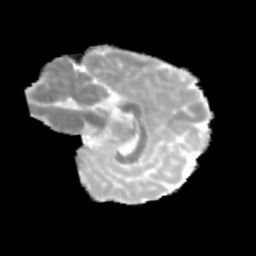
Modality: MD
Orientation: sagittal
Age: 13
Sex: male
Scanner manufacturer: siemens
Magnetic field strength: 3 T
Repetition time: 3.8 s
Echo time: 0.07 s